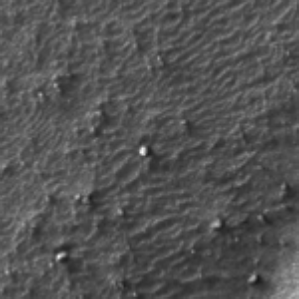
Label: frost